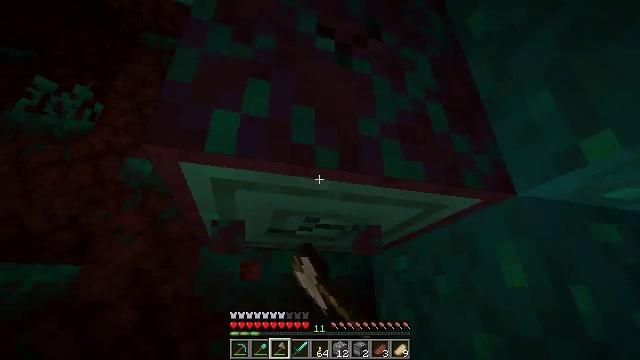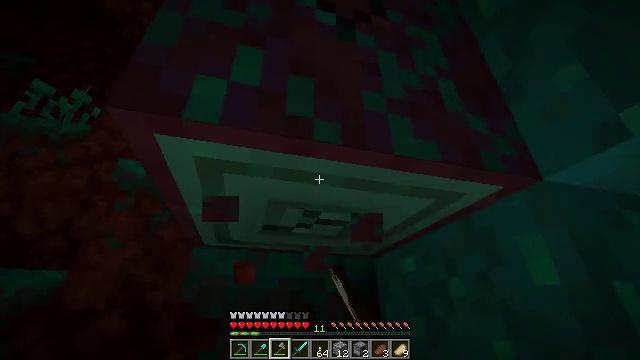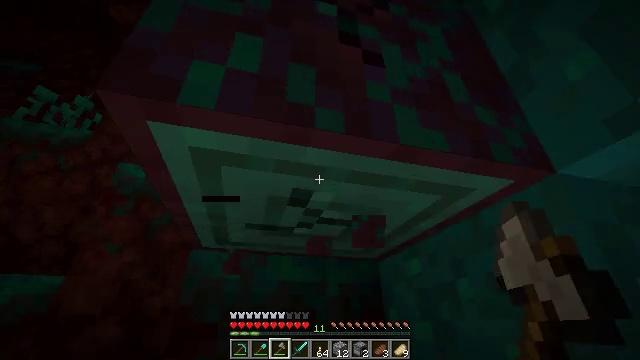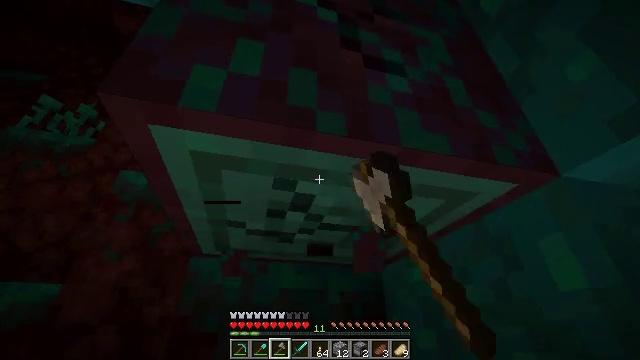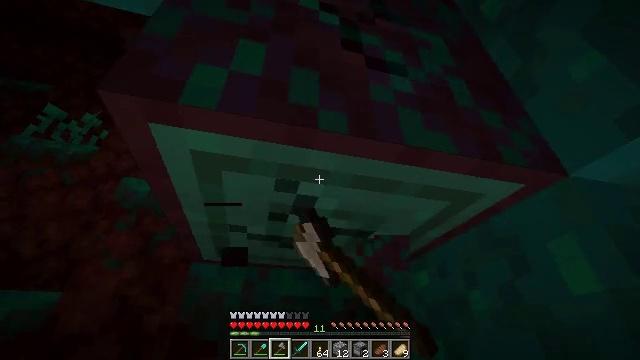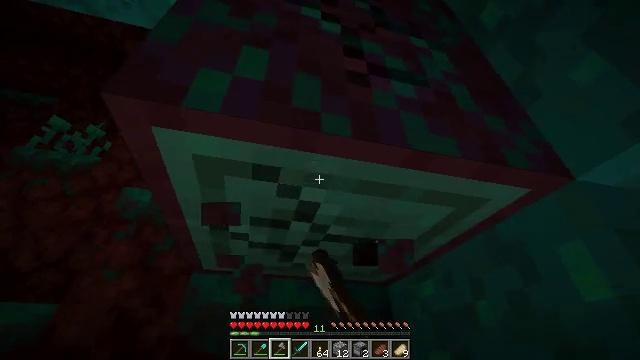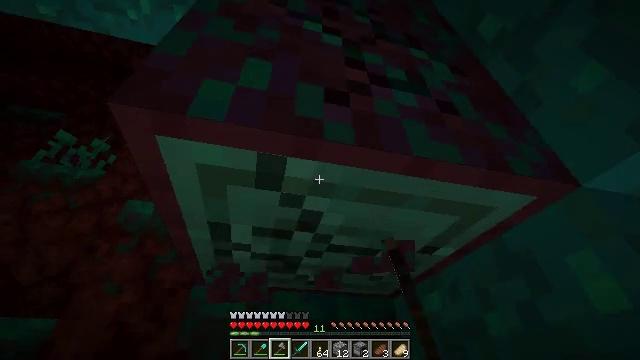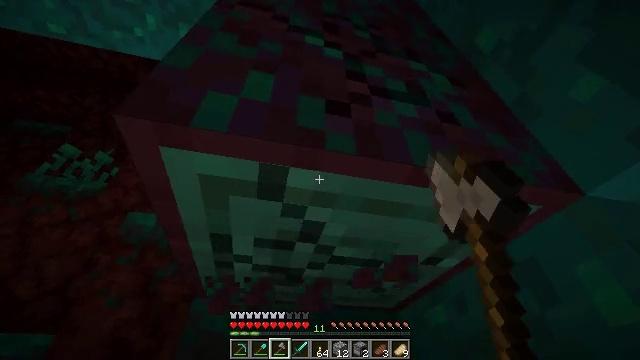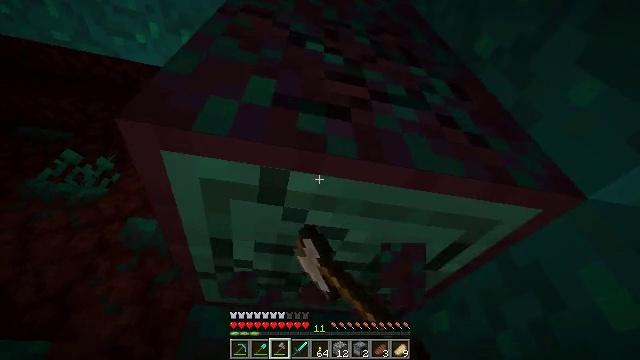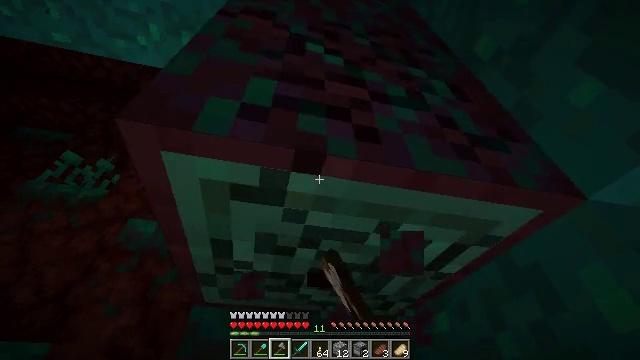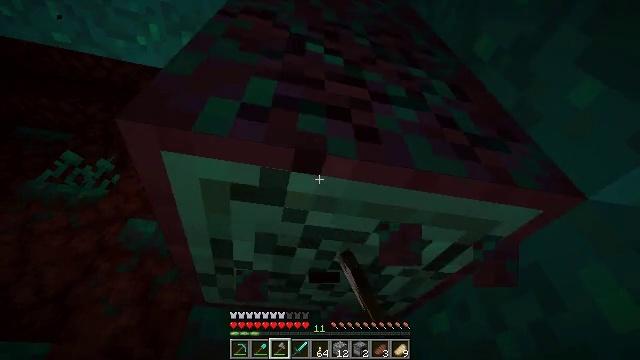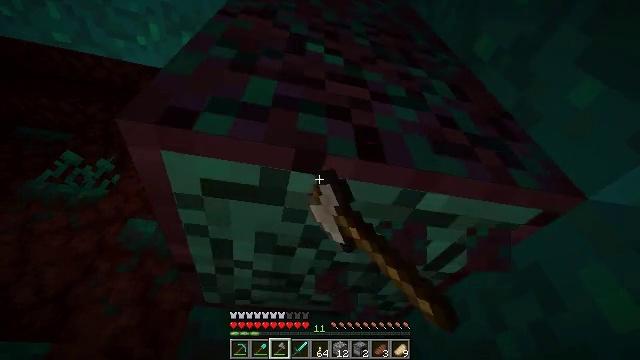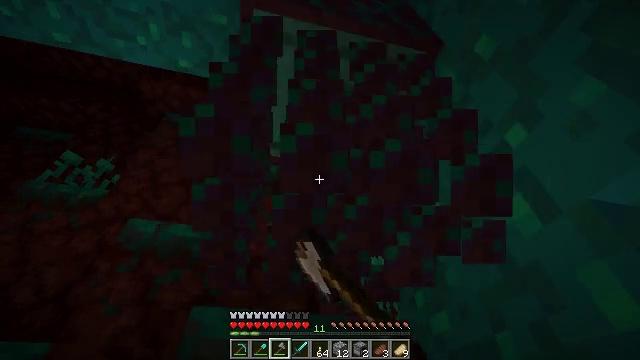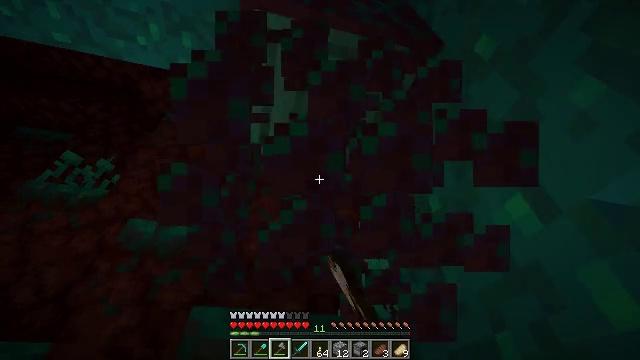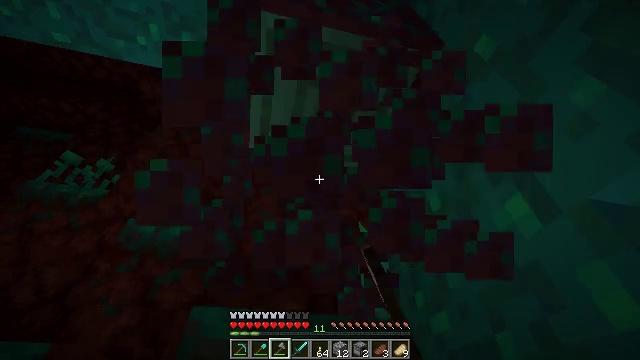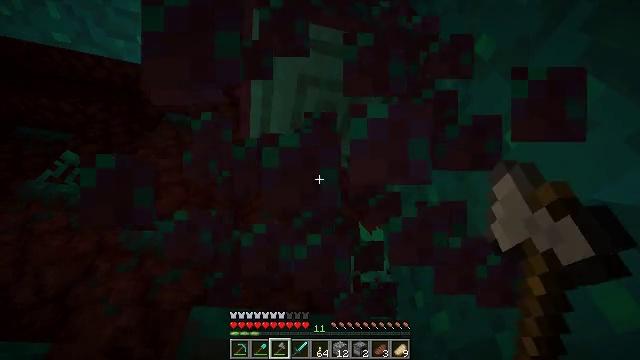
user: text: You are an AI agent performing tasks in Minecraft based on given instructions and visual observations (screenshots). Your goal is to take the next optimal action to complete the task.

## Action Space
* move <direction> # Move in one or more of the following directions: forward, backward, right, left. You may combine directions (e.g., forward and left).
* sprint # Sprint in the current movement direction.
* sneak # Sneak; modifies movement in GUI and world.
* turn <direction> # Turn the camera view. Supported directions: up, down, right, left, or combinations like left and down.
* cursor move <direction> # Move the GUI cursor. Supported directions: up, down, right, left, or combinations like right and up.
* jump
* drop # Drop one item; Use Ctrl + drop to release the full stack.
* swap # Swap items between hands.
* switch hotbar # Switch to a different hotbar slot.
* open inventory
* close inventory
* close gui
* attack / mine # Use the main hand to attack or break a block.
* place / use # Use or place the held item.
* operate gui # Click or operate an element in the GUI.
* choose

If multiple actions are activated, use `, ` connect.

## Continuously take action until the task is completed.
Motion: motion action
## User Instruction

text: Gather warped stem with an axe.
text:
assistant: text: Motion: turn up, attack / mine
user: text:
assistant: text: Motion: turn up, attack / mine
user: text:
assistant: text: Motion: turn up, attack / mine
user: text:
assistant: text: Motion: turn up, attack / mine
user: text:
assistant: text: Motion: turn up, attack / mine
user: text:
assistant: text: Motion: turn up, attack / mine
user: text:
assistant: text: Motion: turn up, attack / mine
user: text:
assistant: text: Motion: turn up, attack / mine
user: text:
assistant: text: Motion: attack / mine
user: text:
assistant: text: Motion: attack / mine
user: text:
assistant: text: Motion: attack / mine
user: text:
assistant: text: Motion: attack / mine
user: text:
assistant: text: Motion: attack / mine
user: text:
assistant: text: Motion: attack / mine
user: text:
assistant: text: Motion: attack / mine
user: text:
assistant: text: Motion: attack / mine
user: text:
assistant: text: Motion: attack / mine
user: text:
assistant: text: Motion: turn left and up, attack / mine
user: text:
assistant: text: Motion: turn left and up, attack / mine
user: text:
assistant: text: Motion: turn up, attack / mine
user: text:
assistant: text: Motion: turn up, attack / mine
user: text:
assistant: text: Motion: turn up, attack / mine
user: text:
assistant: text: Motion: attack / mine
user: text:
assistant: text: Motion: attack / mine
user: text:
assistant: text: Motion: attack / mine
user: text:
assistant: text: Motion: attack / mine
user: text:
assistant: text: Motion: attack / mine
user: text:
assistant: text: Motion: attack / mine
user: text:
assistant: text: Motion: attack / mine
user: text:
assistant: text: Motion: attack / mine